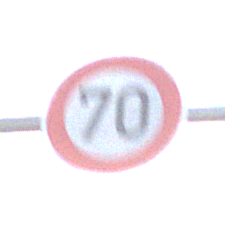
Verkehrszeichen: Geschwindigkeit70
Umgebung: Outdoor, Nature
Tageszeit: SunriseSunset
Wetter: PartlyCloudy
Licht: Natural
Jahreszeit: NotSpecified
Kontrast: HighContrast